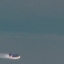
Label: SeaLake